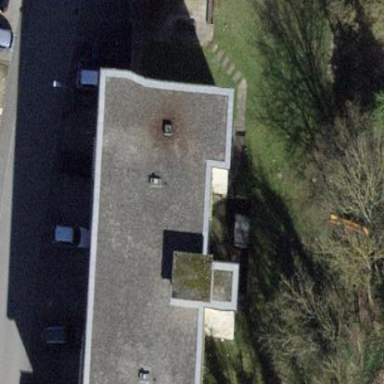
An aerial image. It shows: Flat-roofed building.